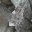
Label: 8